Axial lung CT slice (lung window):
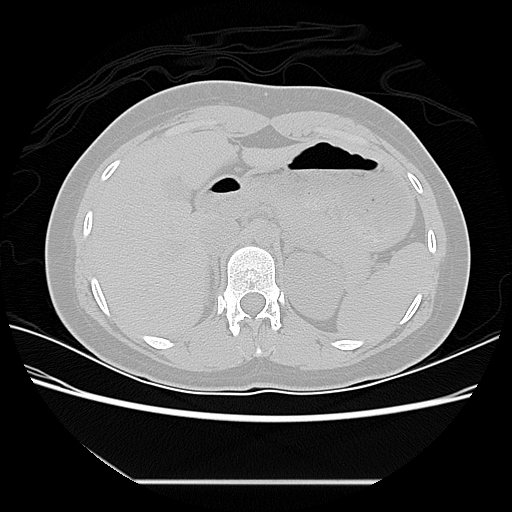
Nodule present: no